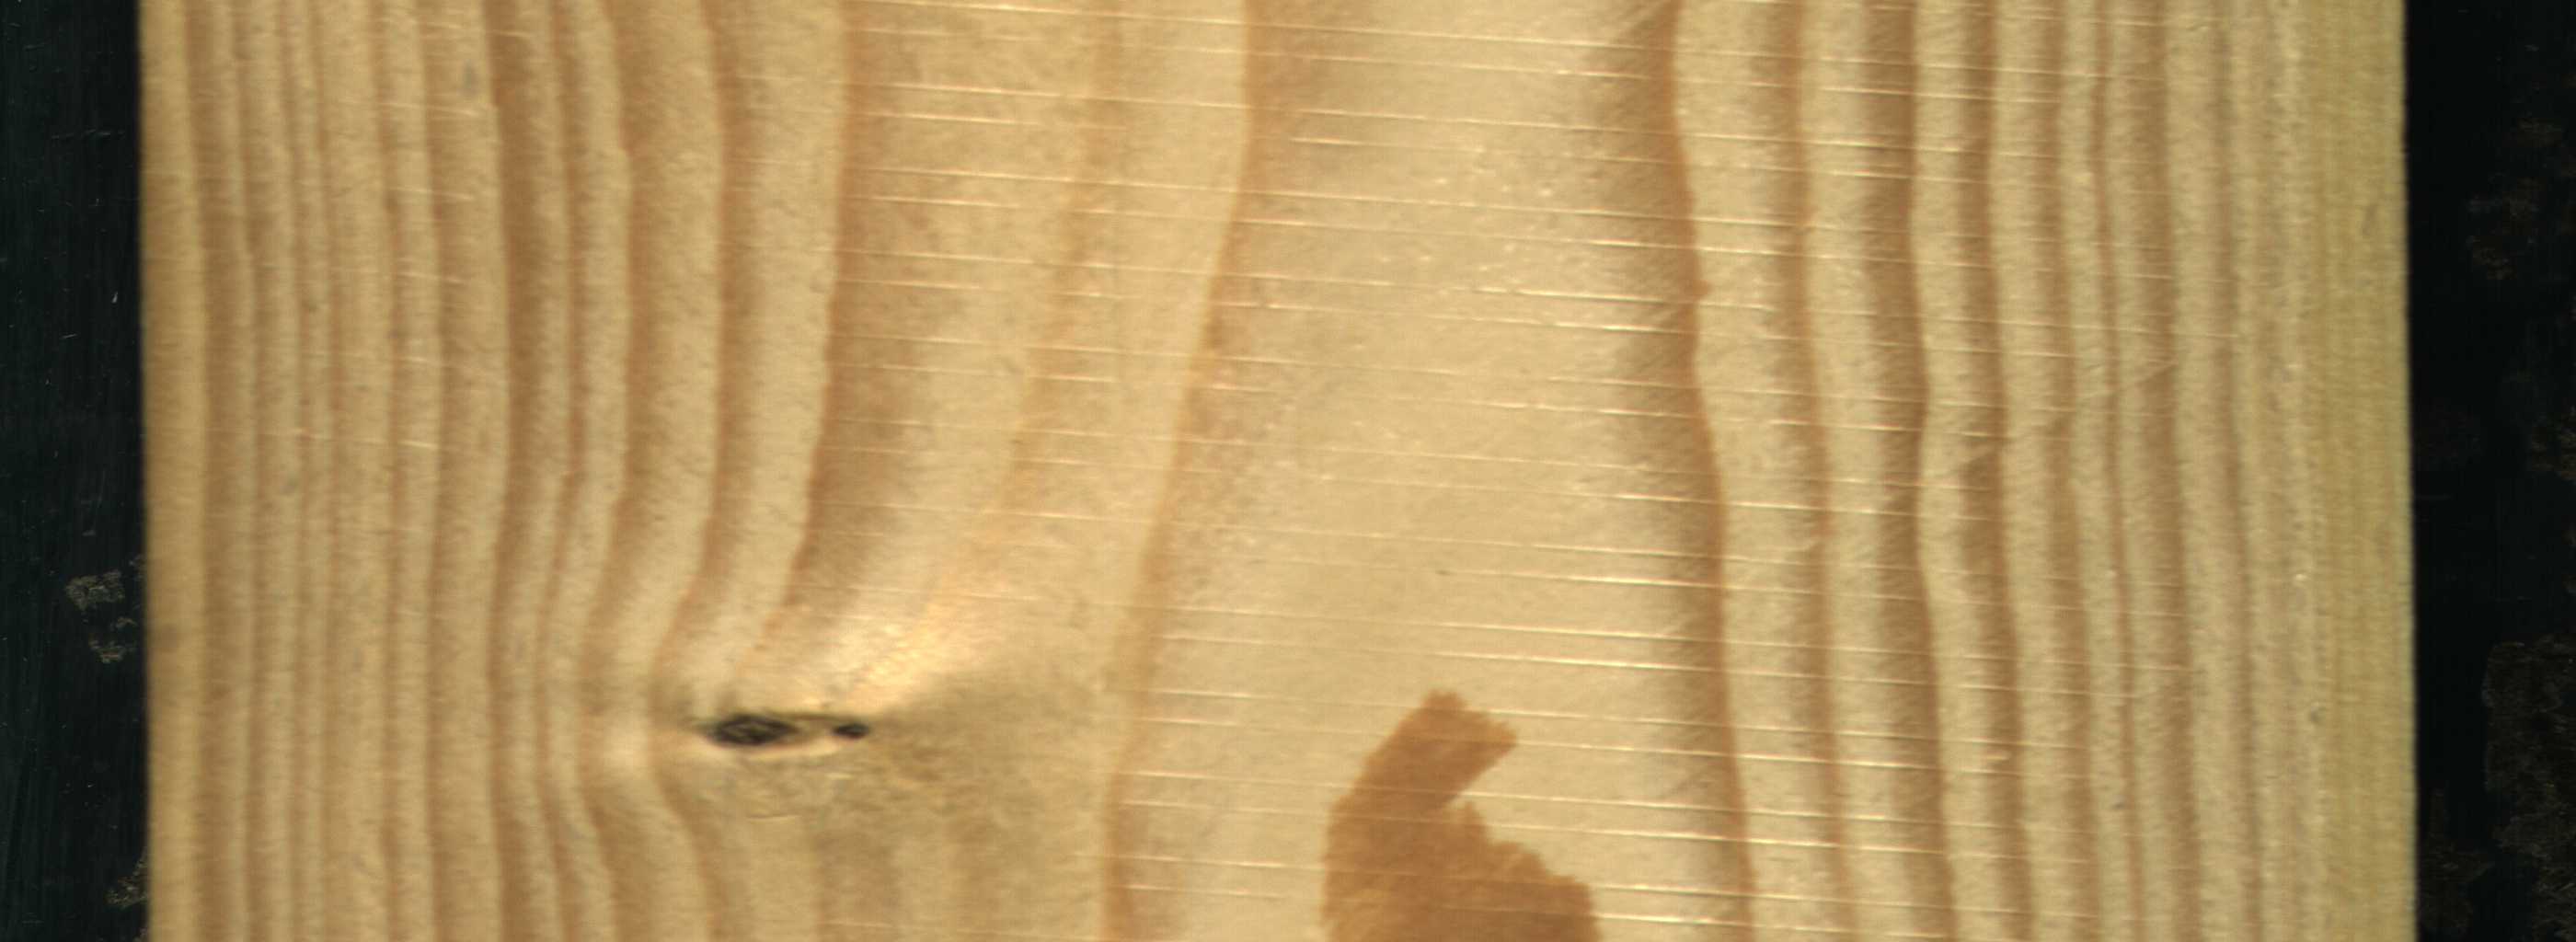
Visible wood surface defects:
Dead_Knot
Dead_Knot